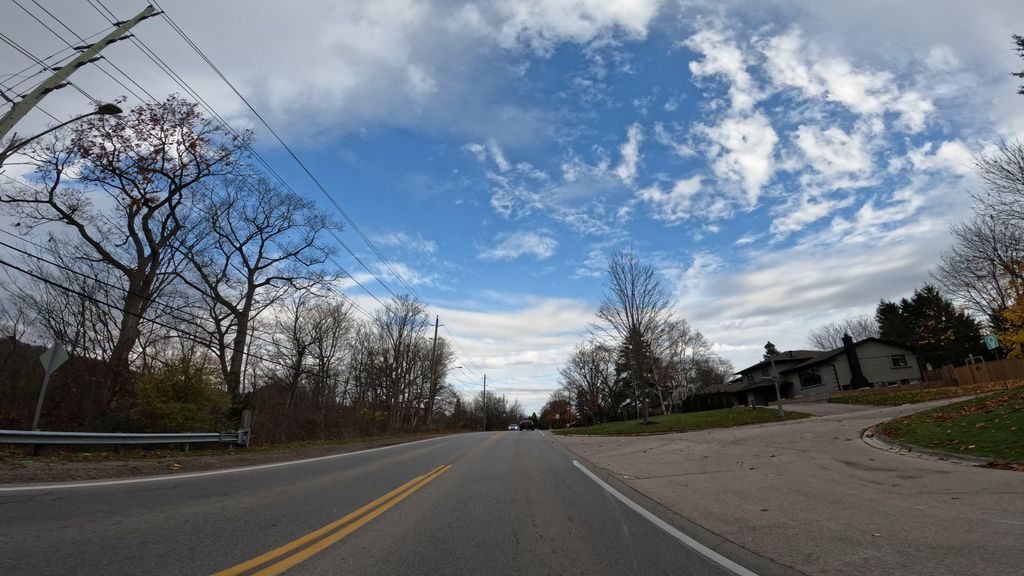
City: hamilton